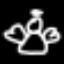
Label: angel